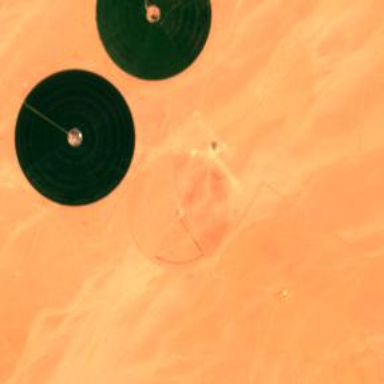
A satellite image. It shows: Pivot irrigation system.